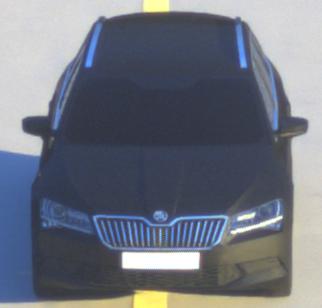
Make: Skoda
Model: Superb Combi 1.4 TSI
Detailed model: Superb (III) Combi
Model produced from: 2015/09
Model produced until: 2018/06
Doors: 5
Color: black
Road condition: dry road
Daytime: sunrise or sunset
Contrast: medium contrast